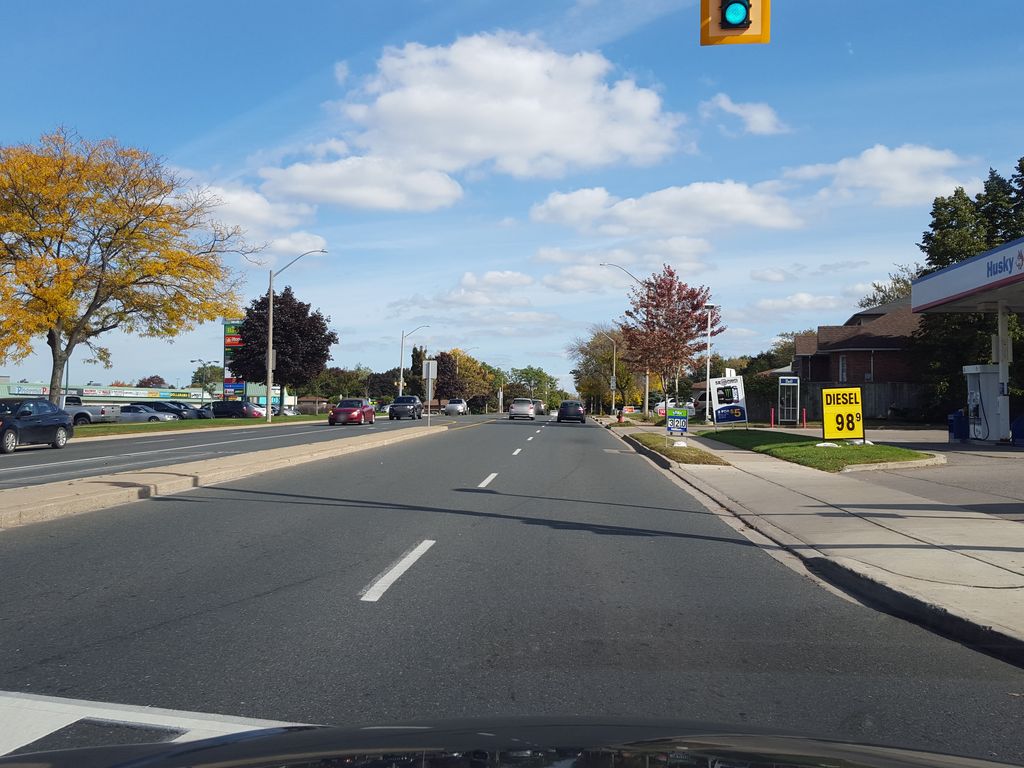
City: hamilton